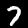
Digit: 7